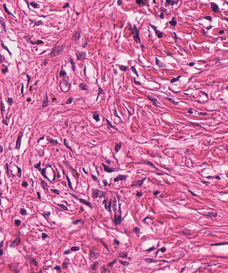
Tumor epithelial tissue: no
Tumor-associated stroma tissue: yes
Normal tissue: no